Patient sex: F
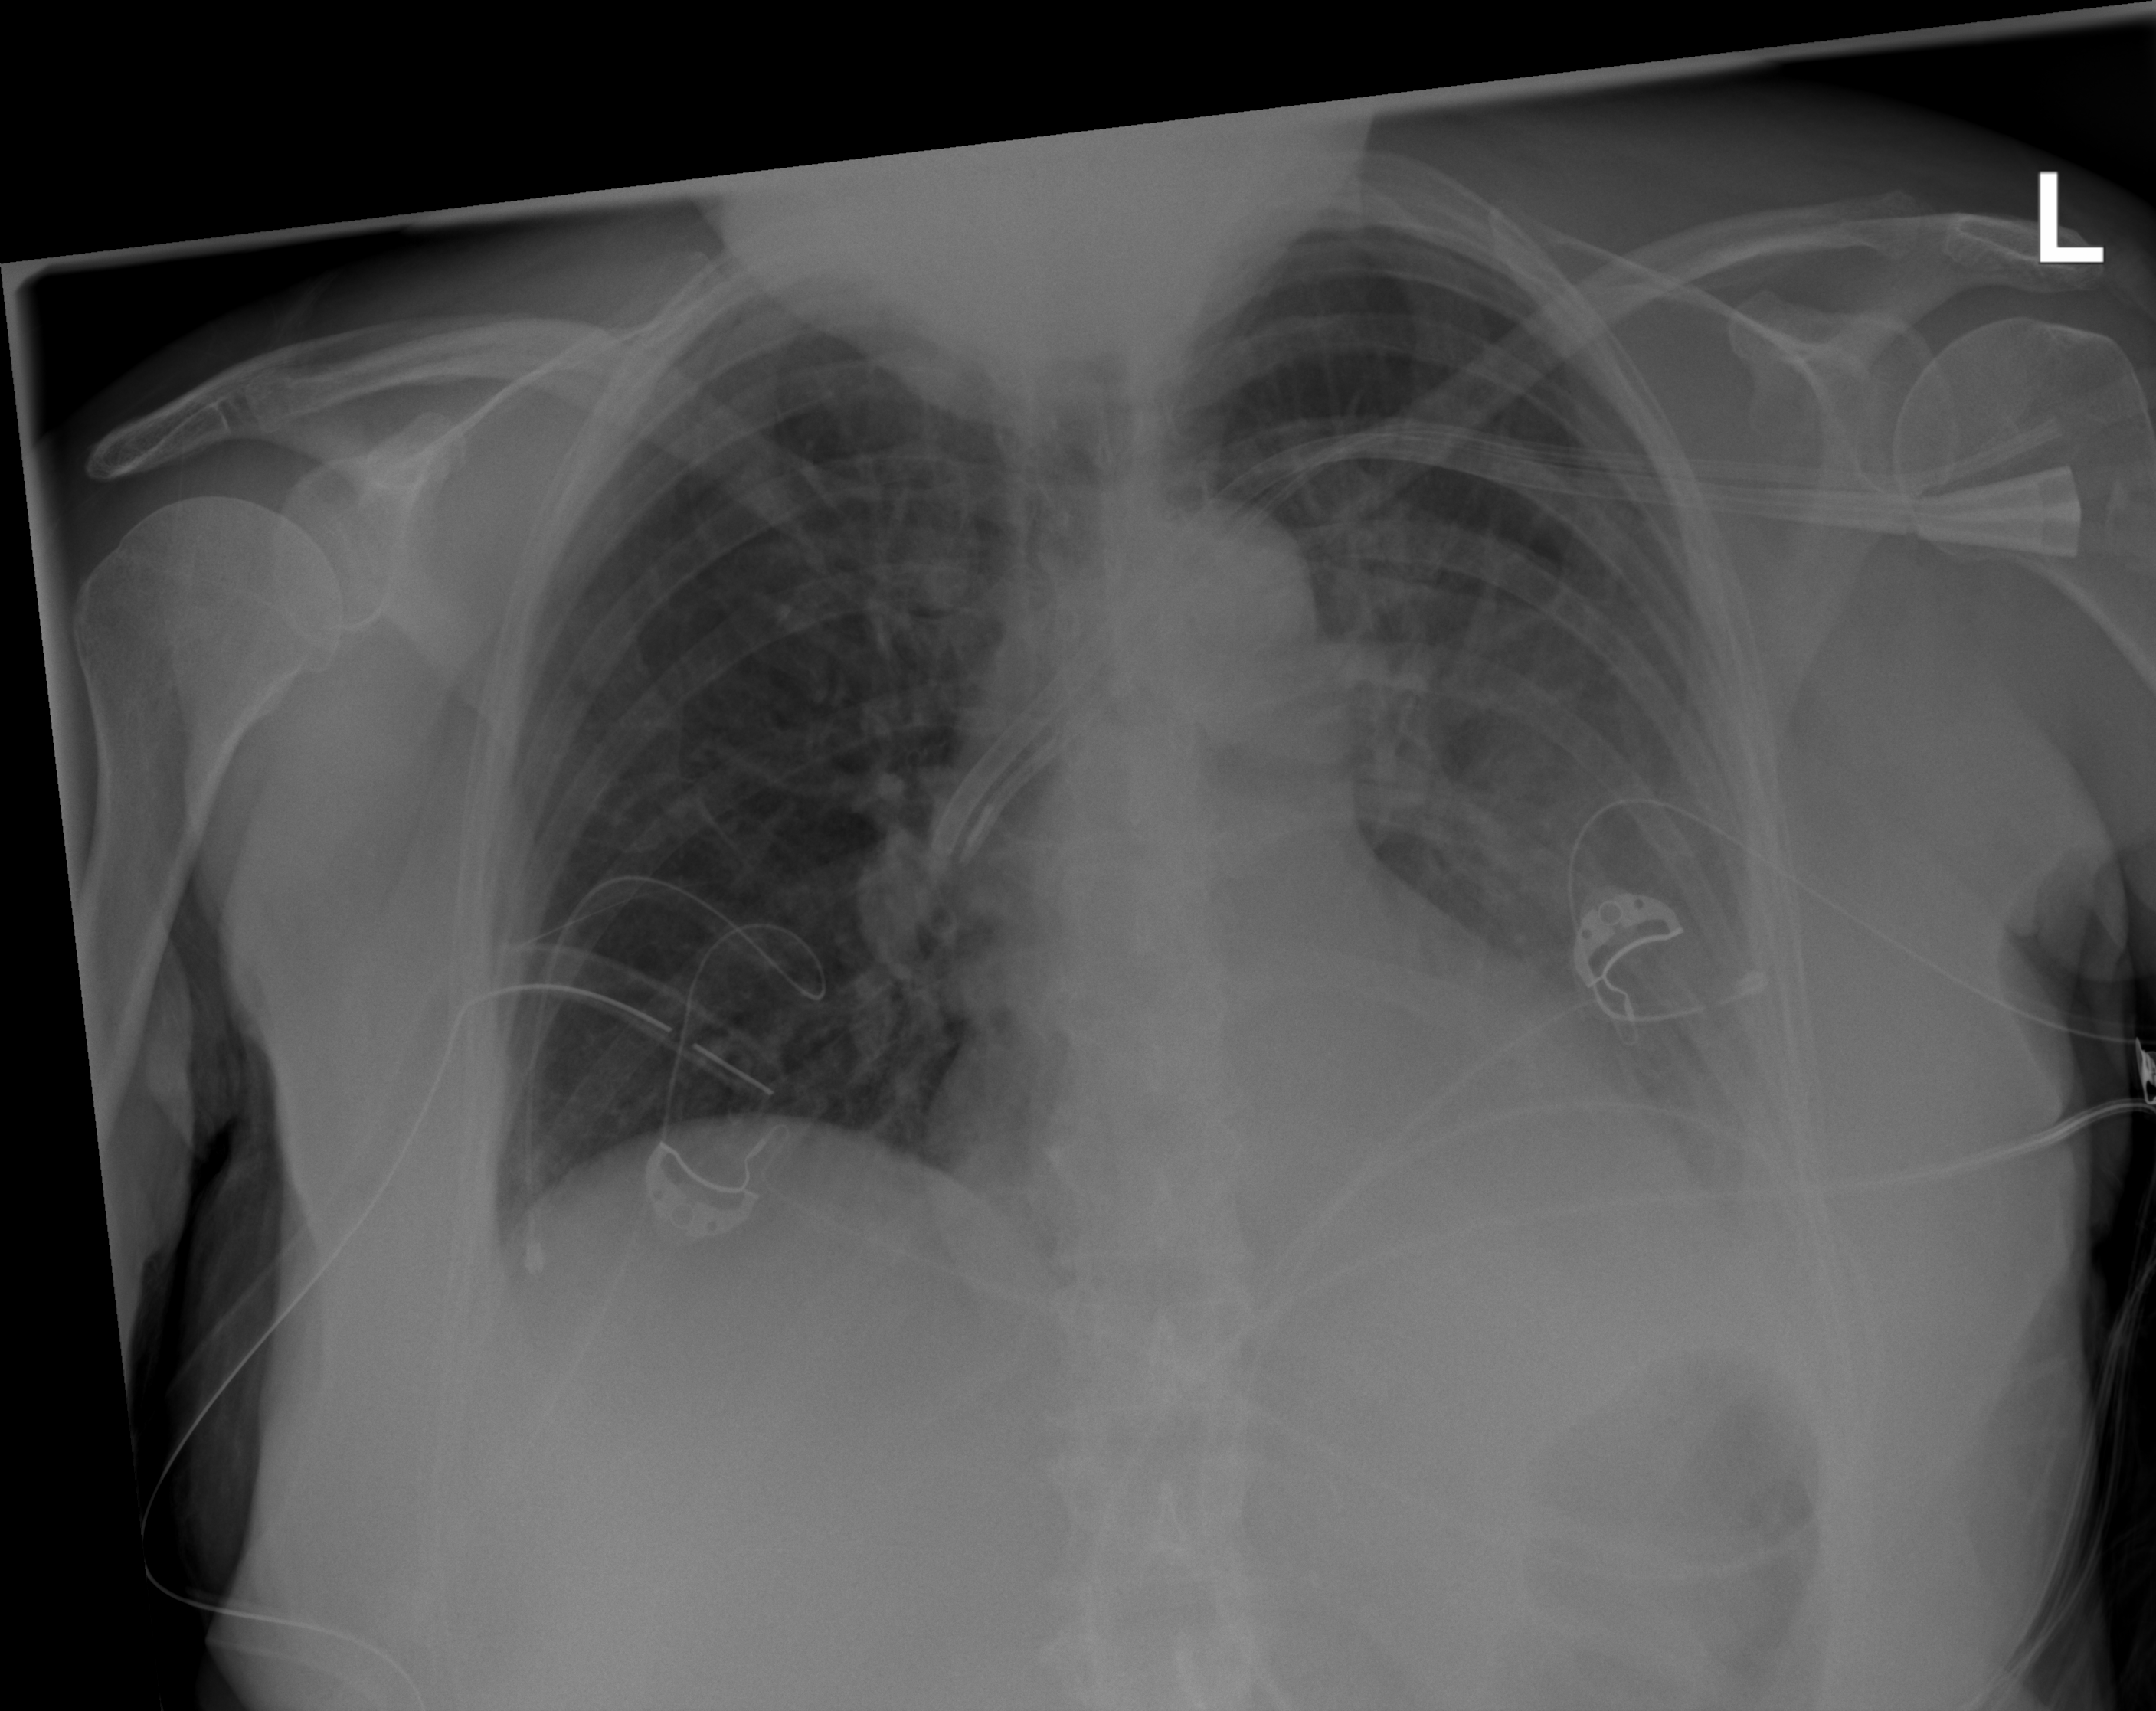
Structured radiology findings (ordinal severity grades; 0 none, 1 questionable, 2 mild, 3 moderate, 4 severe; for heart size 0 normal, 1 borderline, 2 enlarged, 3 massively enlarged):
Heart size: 0
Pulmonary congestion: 0
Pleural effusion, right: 0
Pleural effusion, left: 2
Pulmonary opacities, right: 0
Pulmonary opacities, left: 1
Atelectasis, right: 0
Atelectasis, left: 1